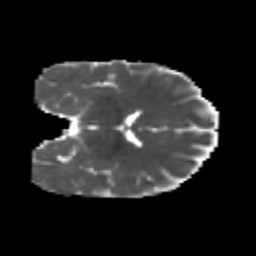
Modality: MD
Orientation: coronal
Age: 28
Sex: male
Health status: healthy